Question: Hi guys i dont know what im doing wrong but my tables are correct, php error is on and it doesnt insert

I can get both first name and email echoed
'''
<?php
if (isset($_POST['subs'])) {
function html_escape($html_escape) {
$html_escape = htmlspecialchars($html_escape, ENT_QUOTES | ENT_HTML5, 'UTF-8');
return $html_escape;
}
$name=html_escape($_POST['name']);
$email=html_escape($_POST['email']);
if (empty($name) || empty($email)) {echo"<div class='alert alert-danger'>Please enter both name and email address</div>";}
else {
if (!filter_var($email, FILTER_VALIDATE_EMAIL)) {
echo"<div class='alert alert-danger'>Invalid email address, please enter a correct email address!</div>";
}
else {
echo "INSERT into subs (first_name, email) VALUES ('$name','$email')";
$insert=mysql_query("INSERT into subs (first_name, email) VALUES ('$name','$email')");
if ($insert) {echo"<div class='alert alert-success'>Thank you for subscribing with us</div>";}
}
}}
?>
'''
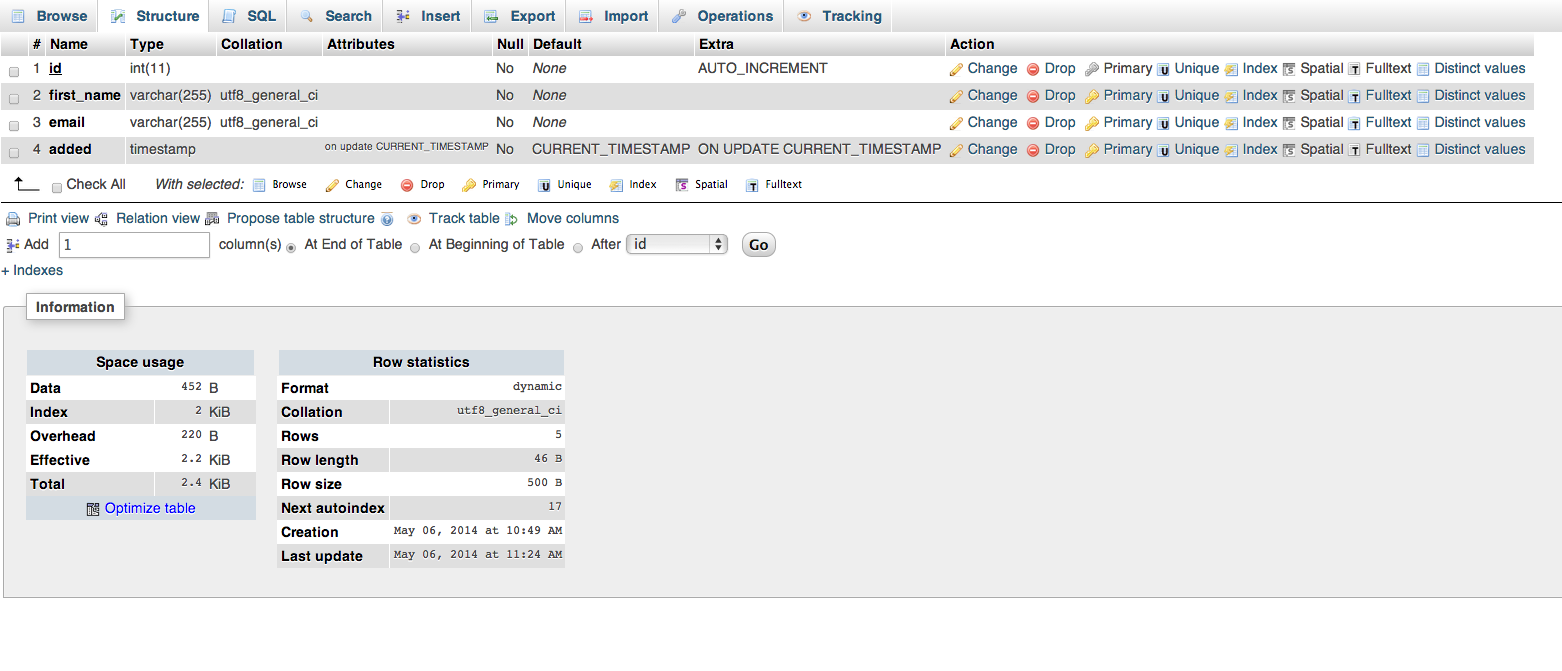
Answer: first of all, are you connected to mysql before running your query?
'''
$conn=mysql_connect('localhost', 'your_db_username', 'your_db_password');
if(!$conn){
die('Cannot connect to mysql');
}
mysql_select_db('your_db_name');
'''
Then, when you're sure you're connected to the db and your query is still not working, add 'or die(mysql_error())' after your query like this, this will help you know what's going wrong with your insert:
'''
$insert=mysql_query("INSERT into subs (first_name, email)
VALUES ('$name','$email')")
or die(mysql_error());
'''